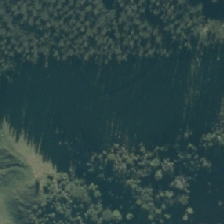
Land cover: high_producing_grassland